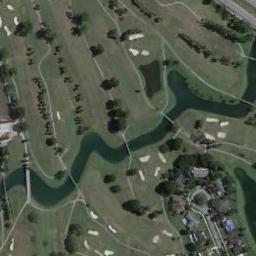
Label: golf_course